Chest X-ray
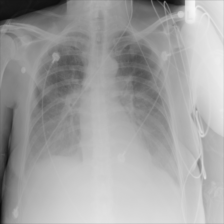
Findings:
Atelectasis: negative
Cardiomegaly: negative
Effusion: negative
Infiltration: positive
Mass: negative
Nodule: negative
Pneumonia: negative
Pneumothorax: negative
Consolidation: negative
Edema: negative
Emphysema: negative
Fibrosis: negative
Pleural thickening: negative
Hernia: negative